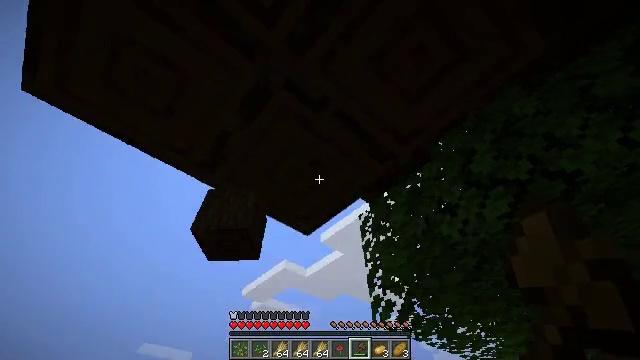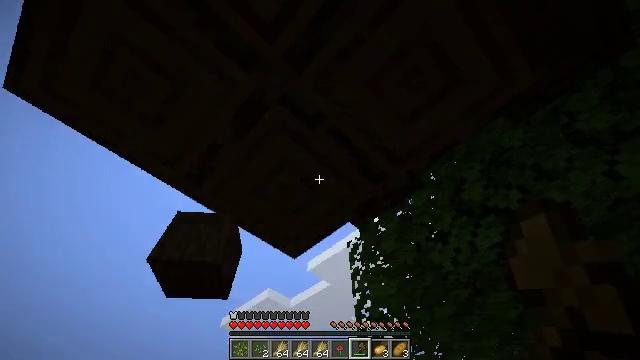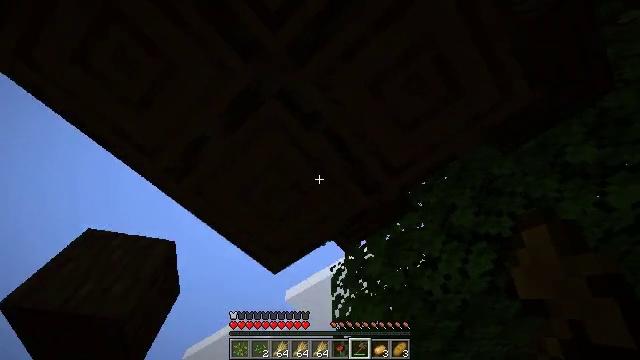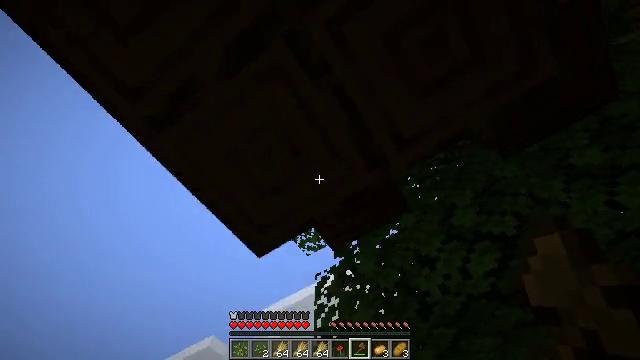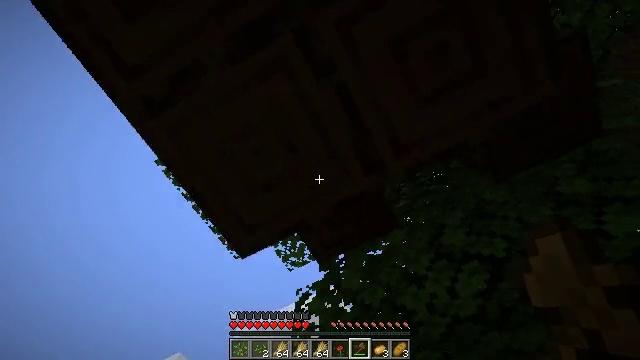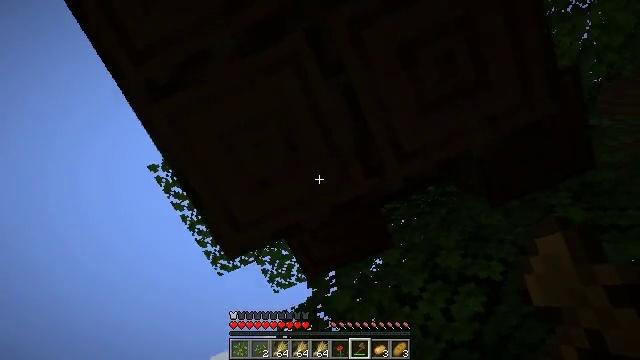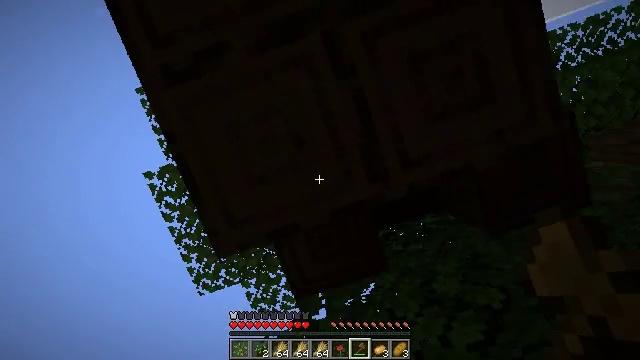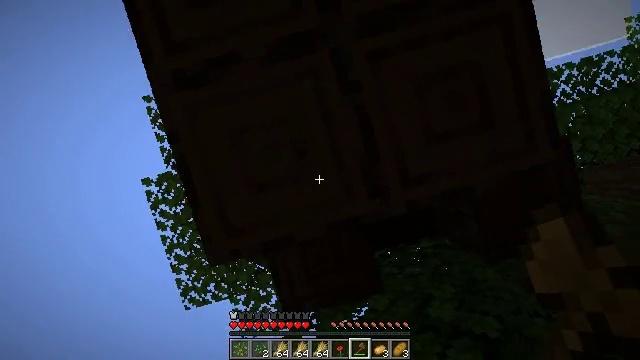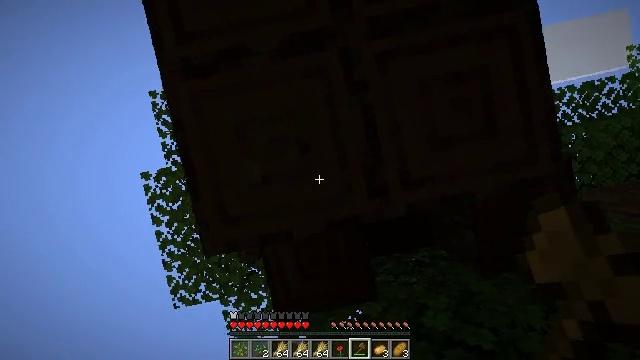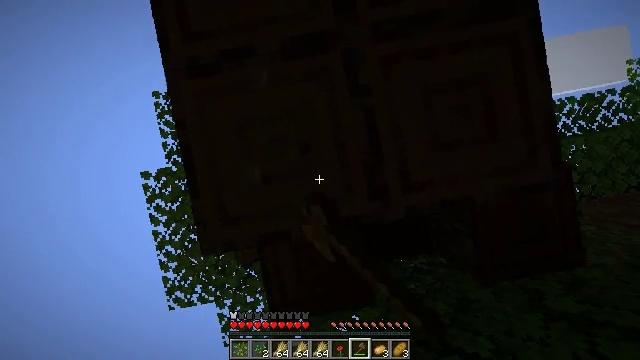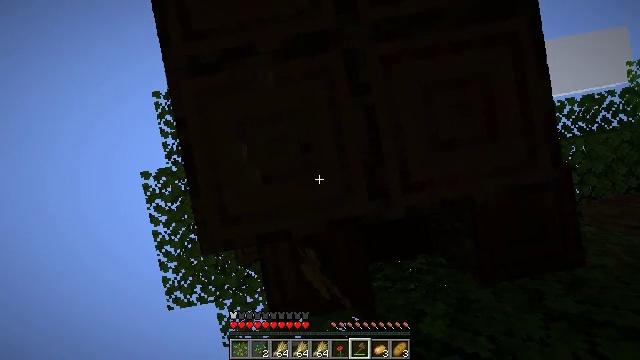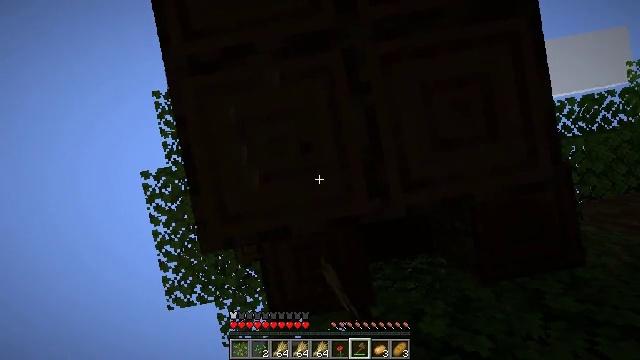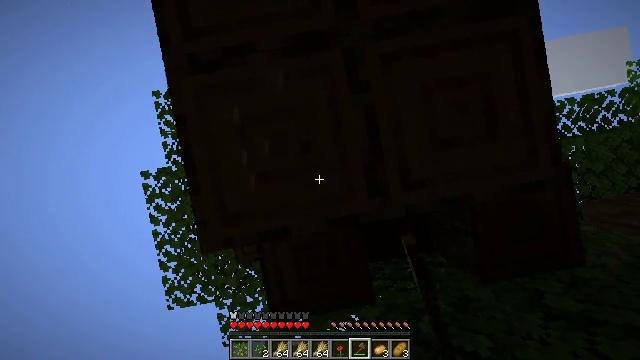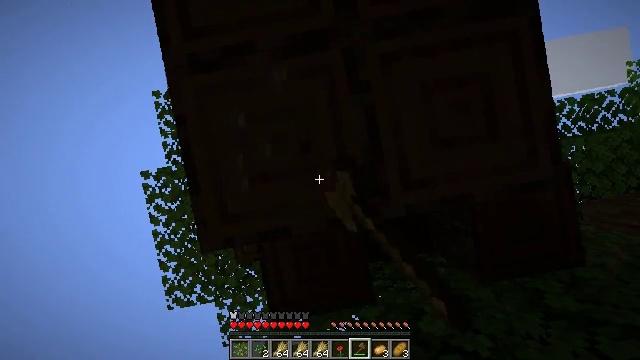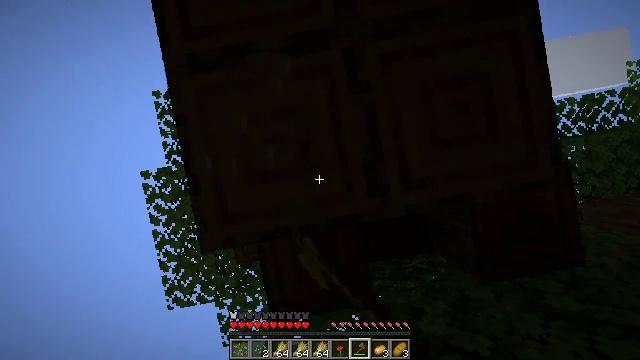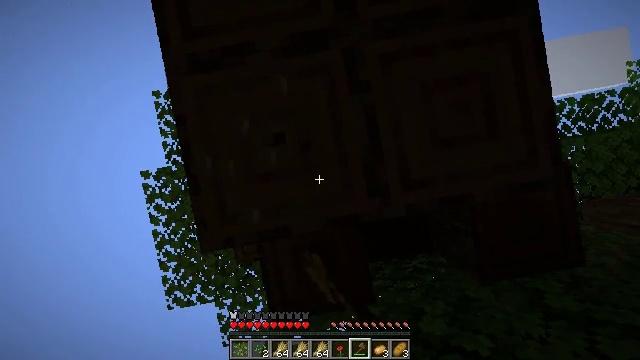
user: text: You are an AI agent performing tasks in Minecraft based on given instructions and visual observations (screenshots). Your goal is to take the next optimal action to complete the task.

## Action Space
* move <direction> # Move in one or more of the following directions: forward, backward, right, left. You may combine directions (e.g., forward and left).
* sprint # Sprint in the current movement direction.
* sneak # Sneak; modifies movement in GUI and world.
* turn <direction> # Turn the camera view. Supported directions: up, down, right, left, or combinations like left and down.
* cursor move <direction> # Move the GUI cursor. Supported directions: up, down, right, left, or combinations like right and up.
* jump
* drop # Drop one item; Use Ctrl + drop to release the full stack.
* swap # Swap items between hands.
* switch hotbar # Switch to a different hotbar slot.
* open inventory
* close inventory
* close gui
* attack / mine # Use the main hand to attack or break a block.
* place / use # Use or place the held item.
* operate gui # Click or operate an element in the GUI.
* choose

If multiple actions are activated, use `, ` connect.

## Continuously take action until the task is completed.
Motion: motion action
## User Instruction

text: Break the dark oak log in the forest.
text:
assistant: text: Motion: move forward, turn right and up
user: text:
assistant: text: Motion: move forward, turn right and up
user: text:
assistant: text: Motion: move forward, turn right and up
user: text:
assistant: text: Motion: move forward, turn right and up
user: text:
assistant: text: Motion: turn right and up
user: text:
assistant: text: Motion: turn right and up
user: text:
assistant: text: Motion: turn right and up
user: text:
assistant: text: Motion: turn right and up, attack / mine
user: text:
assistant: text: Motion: turn right and up, attack / mine
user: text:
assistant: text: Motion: attack / mine
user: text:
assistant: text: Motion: attack / mine
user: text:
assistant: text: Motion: attack / mine
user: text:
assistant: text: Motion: attack / mine
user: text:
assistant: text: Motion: attack / mine
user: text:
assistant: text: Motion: attack / mine
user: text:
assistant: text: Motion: attack / mine
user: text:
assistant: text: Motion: attack / mine
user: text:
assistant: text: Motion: attack / mine
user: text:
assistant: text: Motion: attack / mine
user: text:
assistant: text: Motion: attack / mine
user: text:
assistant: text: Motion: attack / mine
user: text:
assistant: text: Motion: attack / mine
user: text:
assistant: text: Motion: attack / mine
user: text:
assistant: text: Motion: attack / mine
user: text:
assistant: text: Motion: attack / mine
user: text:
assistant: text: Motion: attack / mine
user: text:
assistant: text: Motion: attack / mine
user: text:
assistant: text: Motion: attack / mine
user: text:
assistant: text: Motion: attack / mine
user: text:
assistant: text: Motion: attack / mine